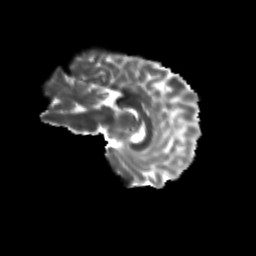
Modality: T2w
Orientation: sagittal
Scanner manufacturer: siemens
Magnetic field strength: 3 T
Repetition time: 9.2 s
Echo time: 0.084 s